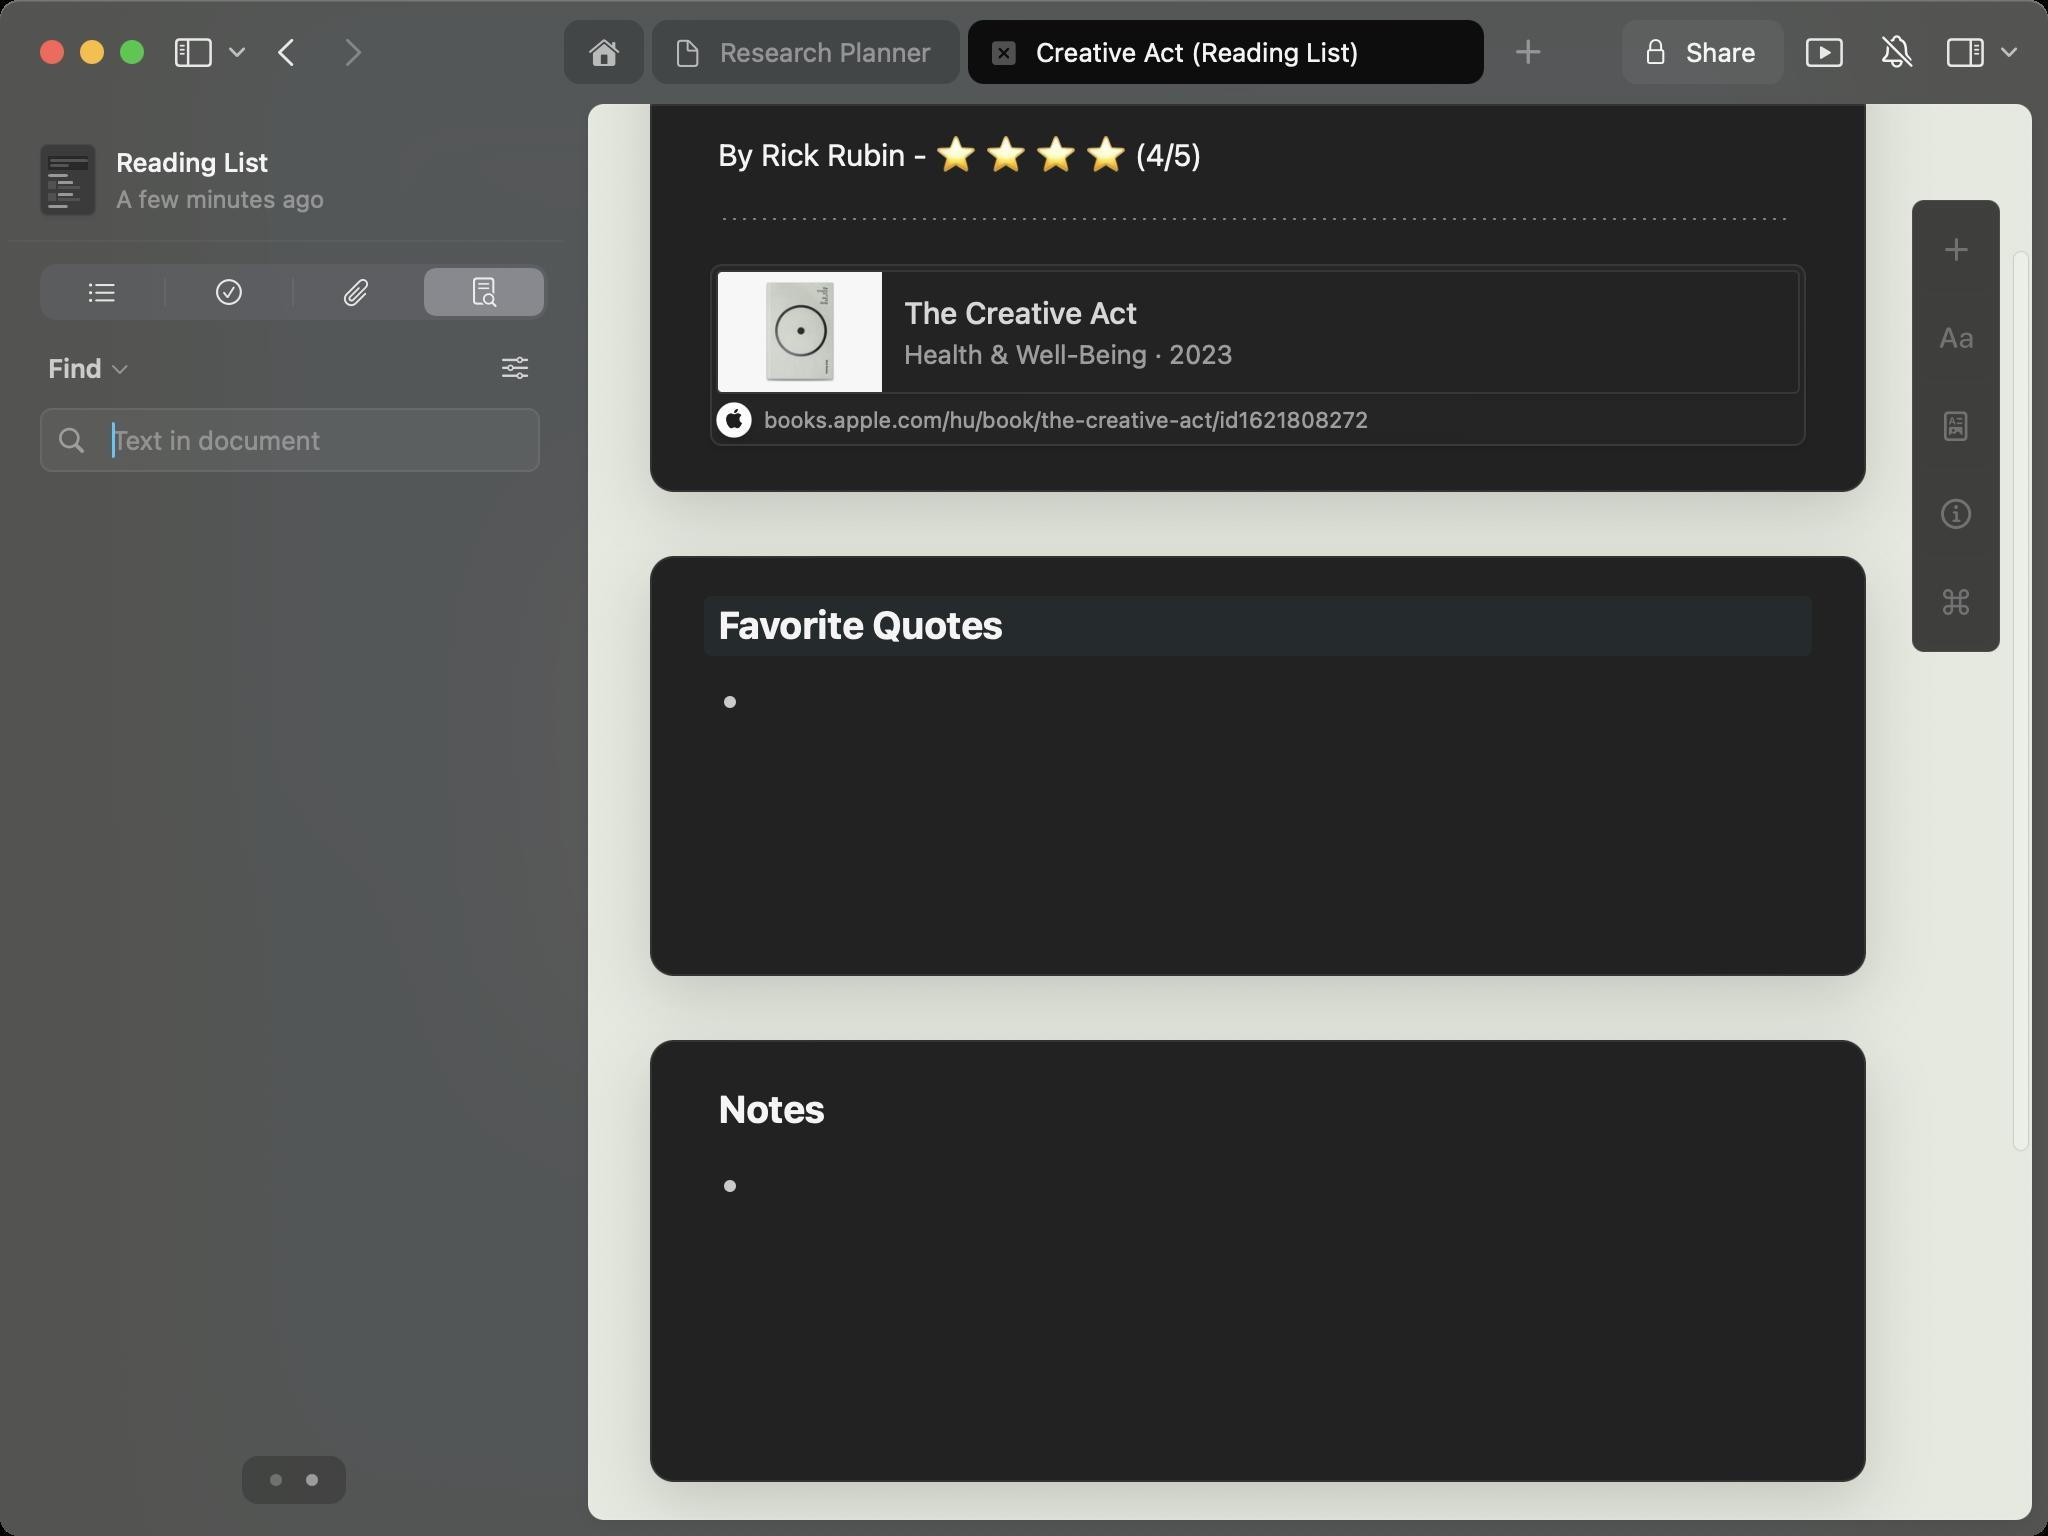
Accessibility tree:
{"name": "Creative_Act", "role": "AXWindow", "description": null, "role_description": "standard window", "value": null, "position": "351.00;94.00", "size": "1024;768", "children": [{"name": null, "role": "AXGroup", "description": null, "role_description": "group", "value": null, "position": "0.00;0.00", "size": "1024;768", "children": [{"name": null, "role": "AXGroup", "description": null, "role_description": "group", "value": null, "position": "0.00;0.00", "size": "1024;768", "children": [{"name": null, "role": "AXButton", "description": null, "role_description": "button", "value": null, "position": "111.00;10.00", "size": "15;32", "children": []}, {"name": null, "role": "AXStaticText", "description": "Research Planner", "role_description": "text", "value": null, "position": "360.00;10.00", "size": "122;32", "children": []}, {"name": null, "role": "AXStaticText", "description": "Creative Act (Reading List)", "role_description": "text", "value": null, "position": "518.00;10.00", "size": "194;32", "children": []}, {"name": null, "role": "AXStaticText", "description": "Share", "role_description": "text", "value": null, "position": "843.00;10.00", "size": "35;32", "children": []}, {"name": null, "role": "AXButton", "description": null, "role_description": "button", "value": null, "position": "997.00;10.00", "size": "15;32", "children": []}, {"name": null, "role": "AXGroup", "description": null, "role_description": "group", "value": null, "position": "294.00;52.00", "size": "722;708", "children": [{"name": null, "role": "AXStaticText", "description": "books.apple.com/hu/book/the-creative-act/id1621808272", "role_description": "text", "value": null, "position": "382.00;201.00", "size": "521;18", "children": []}]}, {"name": null, "role": "AXStaticText", "description": "Reading List", "role_description": "text", "value": null, "position": "58.00;73.00", "size": "212;16", "children": []}, {"name": null, "role": "AXStaticText", "description": "A few minutes ago", "role_description": "text", "value": null, "position": "58.00;92.00", "size": "212;15", "children": []}, {"name": null, "role": "AXTabGroup", "description": null, "role_description": "tab group", "value": null, "position": "20.00;132.00", "size": "254;28", "children": [{"name": null, "role": "AXRadioButton", "description": "List", "role_description": "tab", "value": 0, "position": "20.00;132.00", "size": "62;28", "children": []}, {"name": null, "role": "AXRadioButton", "description": "selected", "role_description": "tab", "value": 0, "position": "83.00;132.00", "size": "63;28", "children": []}, {"name": null, "role": "AXRadioButton", "description": "attachements", "role_description": "tab", "value": 0, "position": "147.00;132.00", "size": "62;28", "children": []}, {"name": null, "role": "AXRadioButton", "description": "search document", "role_description": "tab", "value": 1, "position": "210.00;132.00", "size": "64;28", "children": []}]}, {"name": null, "role": "AXButton", "description": null, "role_description": "button", "value": null, "position": "20.00;176.00", "size": "52;16", "children": []}, {"name": null, "role": "AXStaticText", "description": "Find", "role_description": "text", "value": null, "position": "24.00;176.00", "size": "48;16", "children": []}, {"name": null, "role": "AXButton", "description": "edit", "role_description": "button", "value": null, "position": "246.00;172.00", "size": "24;24", "children": []}, {"name": null, "role": "AXTextField", "description": null, "role_description": "text field", "value": "", "position": "20.00;204.00", "size": "250;32", "children": []}, {"name": null, "role": "AXGroup", "description": null, "role_description": "collection", "value": null, "position": "0.00;270.00", "size": "286;498", "children": []}]}]}, {"name": null, "role": "AXToolbar", "description": null, "role_description": "toolbar", "value": null, "position": "0.00;0.00", "size": "1024;52", "children": []}, {"name": null, "role": "AXButton", "description": null, "role_description": "close button", "value": null, "position": "19.00;18.00", "size": "14;16", "children": []}, {"name": null, "role": "AXButton", "description": null, "role_description": "full screen button", "value": null, "position": "59.00;18.00", "size": "14;16", "children": [{"name": null, "role": "AXGroup", "description": null, "role_description": "group", "value": null, "position": "59.00;18.00", "size": "14;16", "children": [{"name": null, "role": "AXGroup", "description": null, "role_description": "group", "value": null, "position": "59.00;18.00", "size": "14;16", "children": []}]}]}, {"name": null, "role": "AXButton", "description": null, "role_description": "minimize button", "value": null, "position": "39.00;18.00", "size": "14;16", "children": []}]}